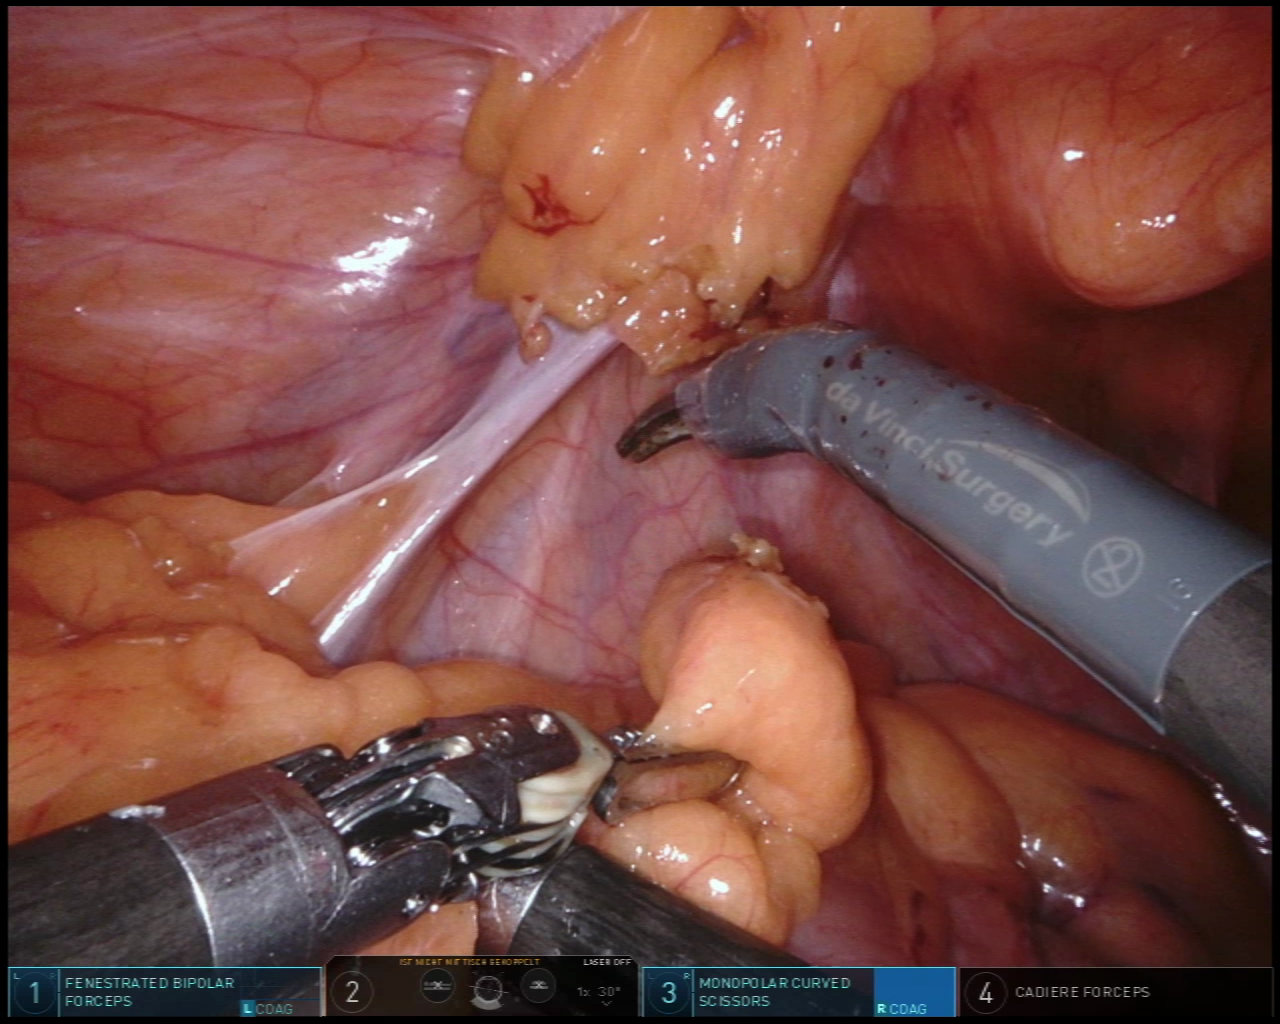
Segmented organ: colon
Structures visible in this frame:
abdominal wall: yes
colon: yes
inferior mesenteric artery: no
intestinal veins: no
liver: no
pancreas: no
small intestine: no
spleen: no
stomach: no
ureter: no
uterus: no
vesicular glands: no